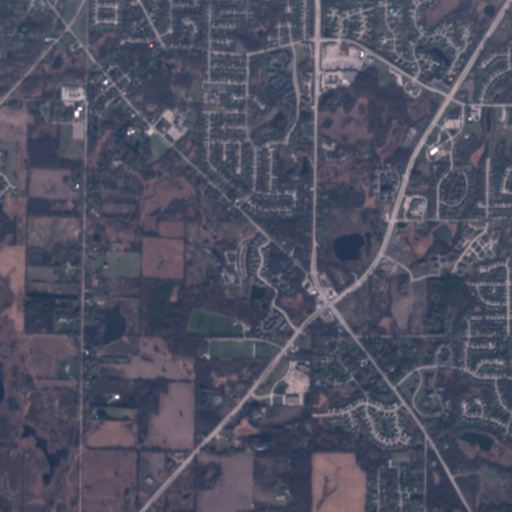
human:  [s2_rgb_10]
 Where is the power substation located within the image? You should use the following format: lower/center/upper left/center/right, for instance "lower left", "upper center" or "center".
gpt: The power substation is located in the upper left of the image.
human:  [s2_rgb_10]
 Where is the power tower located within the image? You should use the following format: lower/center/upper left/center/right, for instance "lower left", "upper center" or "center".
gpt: The power tower is located in the left of the image.
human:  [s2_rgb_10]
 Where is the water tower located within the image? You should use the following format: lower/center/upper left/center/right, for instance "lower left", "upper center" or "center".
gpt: The water tower is located in the upper right of the image.
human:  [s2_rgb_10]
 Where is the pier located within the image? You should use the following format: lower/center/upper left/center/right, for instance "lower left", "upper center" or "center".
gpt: The pier is located in the lower left of the image.
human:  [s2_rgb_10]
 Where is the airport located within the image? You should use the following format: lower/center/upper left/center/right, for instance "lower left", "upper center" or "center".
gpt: There is no airport in the image.